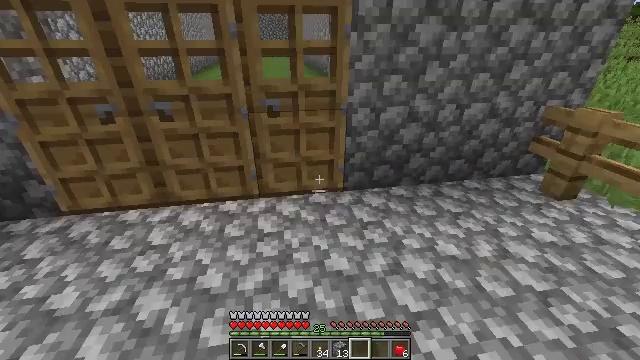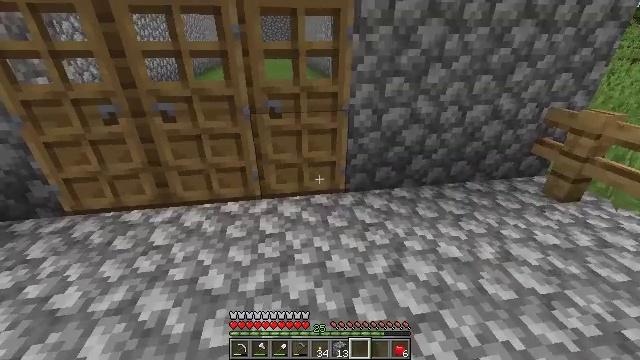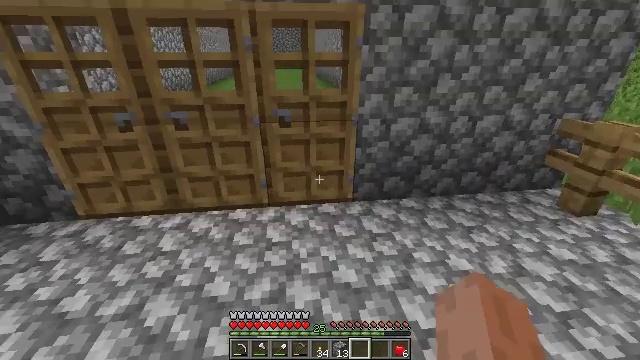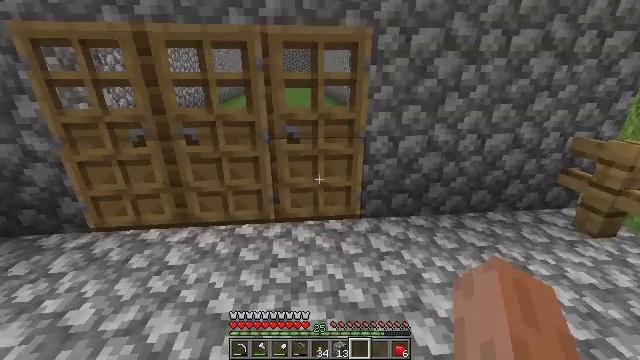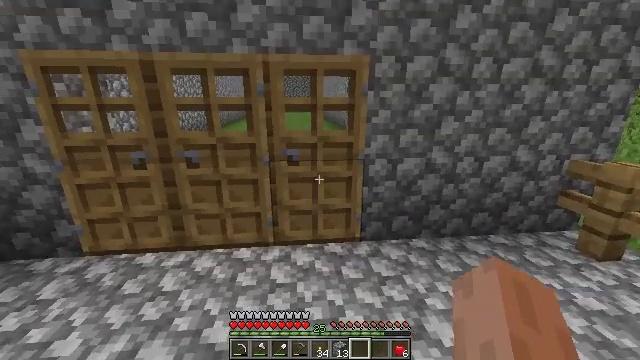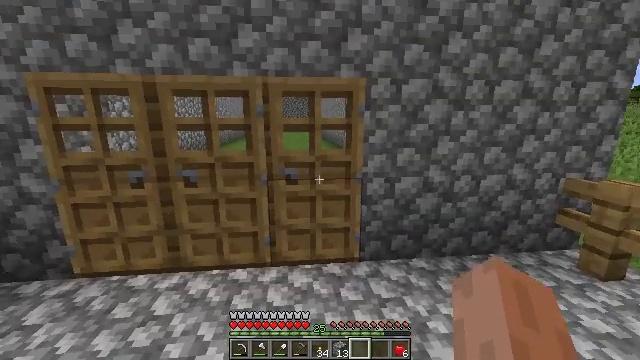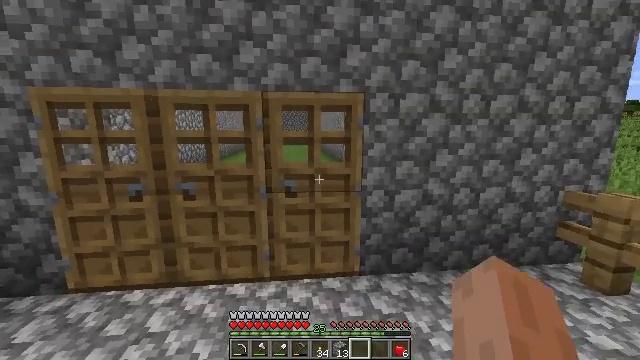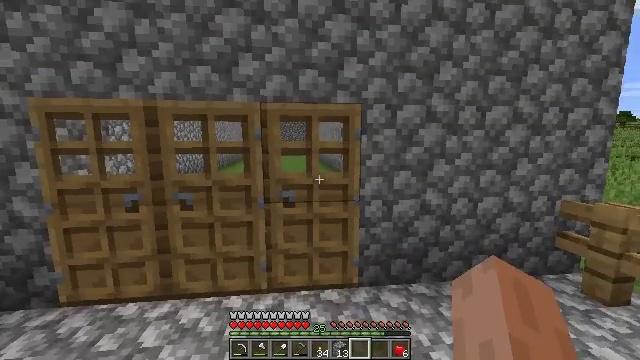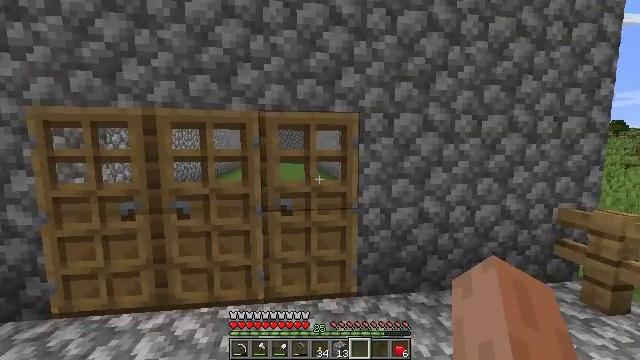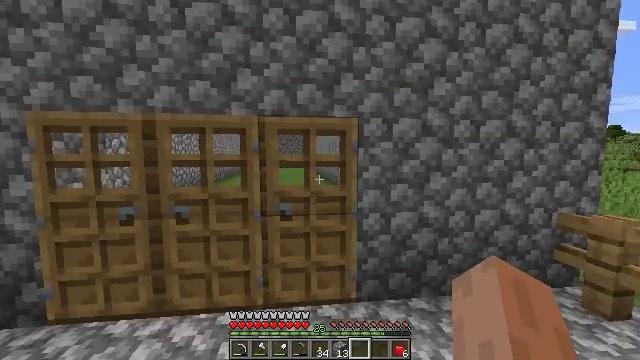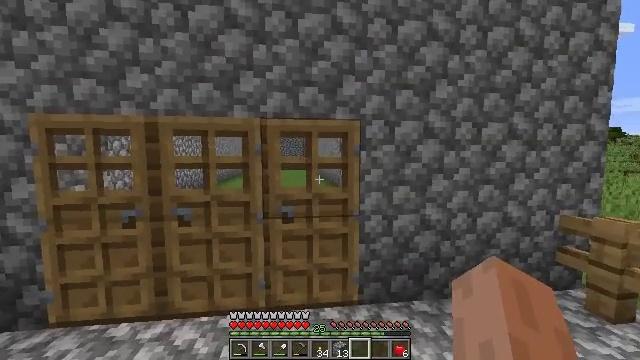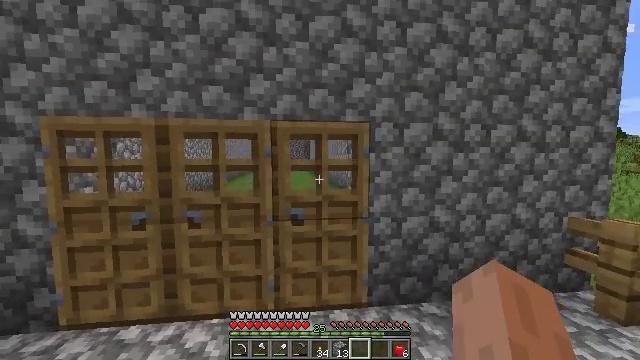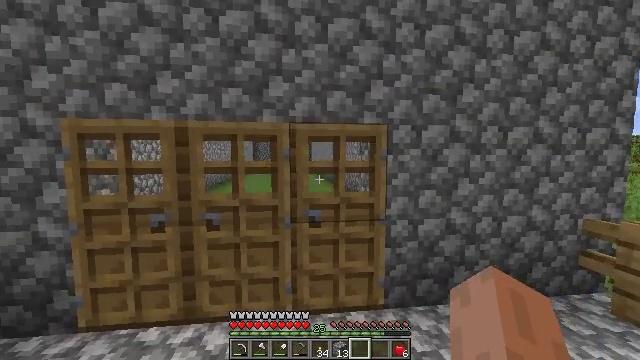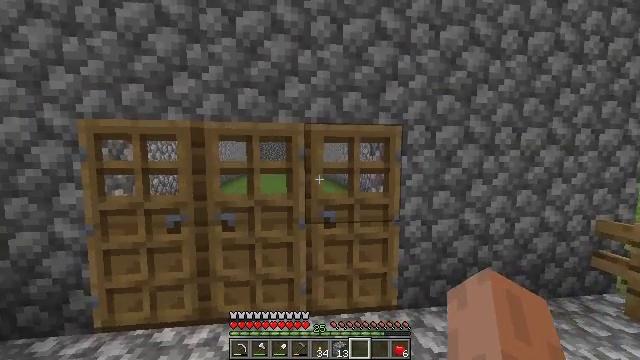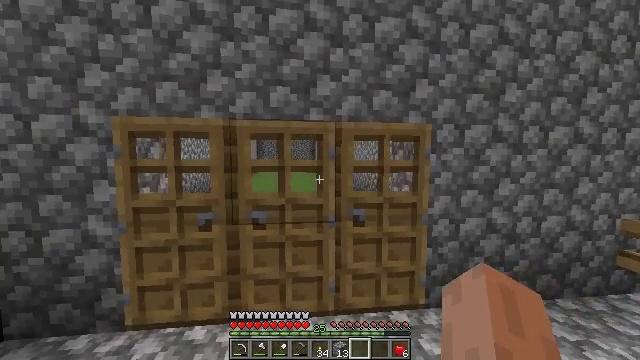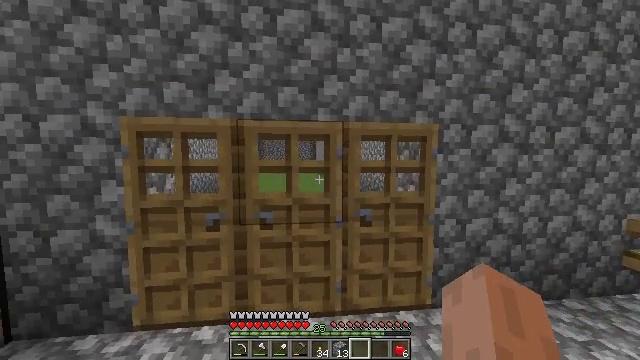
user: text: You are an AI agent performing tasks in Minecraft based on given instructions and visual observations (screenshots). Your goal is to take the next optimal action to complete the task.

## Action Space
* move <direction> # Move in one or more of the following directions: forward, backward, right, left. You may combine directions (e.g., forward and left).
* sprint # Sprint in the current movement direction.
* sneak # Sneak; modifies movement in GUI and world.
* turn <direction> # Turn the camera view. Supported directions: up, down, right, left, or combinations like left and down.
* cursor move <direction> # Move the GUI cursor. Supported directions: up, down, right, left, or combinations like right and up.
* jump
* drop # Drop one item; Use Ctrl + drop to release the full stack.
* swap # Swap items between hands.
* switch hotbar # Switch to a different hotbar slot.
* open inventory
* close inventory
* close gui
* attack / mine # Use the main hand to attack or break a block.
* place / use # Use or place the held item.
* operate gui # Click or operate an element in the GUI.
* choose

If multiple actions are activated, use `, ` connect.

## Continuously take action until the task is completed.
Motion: motion action
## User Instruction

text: Break the oak door to remove it.
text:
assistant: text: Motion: no_op
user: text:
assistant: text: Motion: turn left and up
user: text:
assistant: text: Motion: turn left and up
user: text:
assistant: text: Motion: turn up
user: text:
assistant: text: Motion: turn up
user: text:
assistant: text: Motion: turn up
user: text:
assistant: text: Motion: turn up
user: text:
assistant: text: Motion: turn up
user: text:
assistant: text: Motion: turn up
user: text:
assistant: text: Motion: move left
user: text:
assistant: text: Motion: move left
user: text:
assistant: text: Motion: move left
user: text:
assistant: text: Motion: move left
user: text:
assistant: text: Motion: move left
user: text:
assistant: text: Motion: no_op
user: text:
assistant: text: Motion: no_op
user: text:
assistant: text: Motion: no_op
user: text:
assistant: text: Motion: no_op
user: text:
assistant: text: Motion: move forward
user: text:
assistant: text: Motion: move forward
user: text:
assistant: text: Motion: turn right
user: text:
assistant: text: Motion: turn right
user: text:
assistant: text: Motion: turn right
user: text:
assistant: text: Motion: turn right
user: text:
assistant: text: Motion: turn right
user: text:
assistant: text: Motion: no_op
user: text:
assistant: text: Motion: move forward
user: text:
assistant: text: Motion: move forward
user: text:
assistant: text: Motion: move forward
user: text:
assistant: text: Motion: move forward